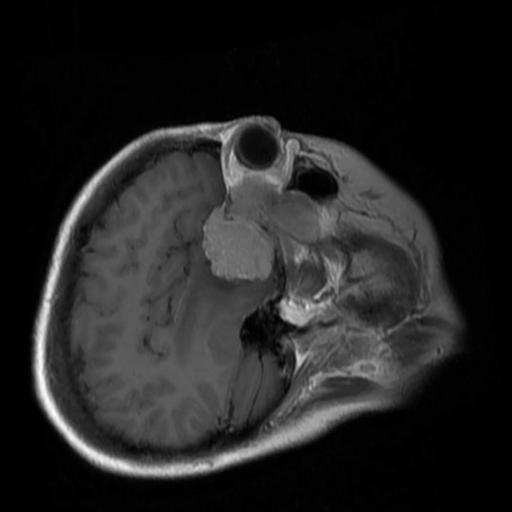
Label: brain_menin